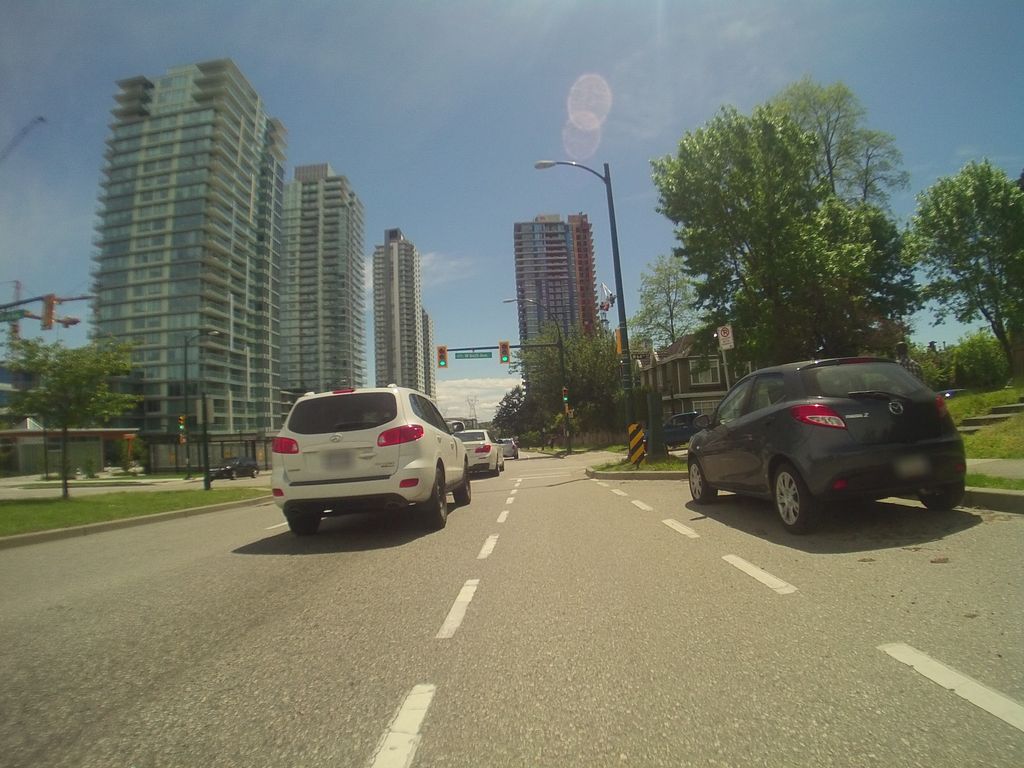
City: vancouver